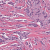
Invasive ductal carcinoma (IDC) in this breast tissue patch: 1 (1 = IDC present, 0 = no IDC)